Aerial crown-view tile of a tropical tree (Barro Colorado Island, Panama), acquired 20240611:
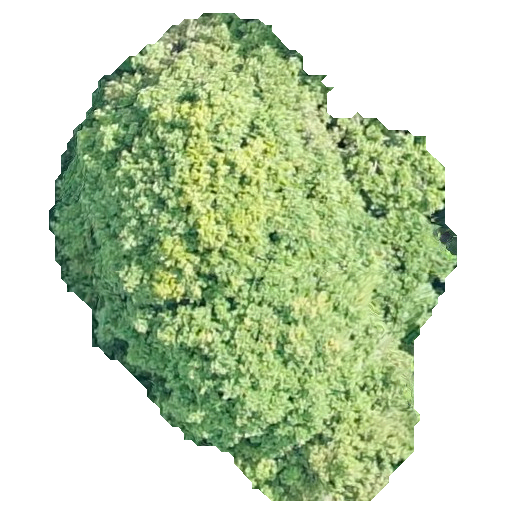
Species: Prioria copaifera
GBIF accepted scientific name: Prioria copaifera
Crown area: 212.192 m²